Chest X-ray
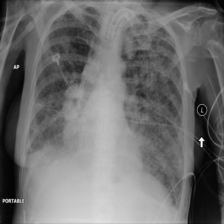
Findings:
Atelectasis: negative
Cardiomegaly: negative
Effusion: negative
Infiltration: negative
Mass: negative
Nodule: negative
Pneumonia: negative
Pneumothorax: negative
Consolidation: negative
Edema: negative
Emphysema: negative
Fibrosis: negative
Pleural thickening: negative
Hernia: negative